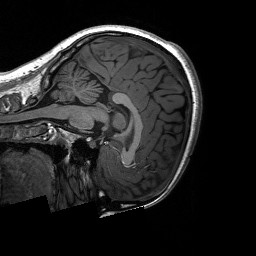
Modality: T1w
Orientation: sagittal
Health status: ill
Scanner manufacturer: siemens
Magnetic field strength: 3 T
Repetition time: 2.3 s
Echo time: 0.00226 s